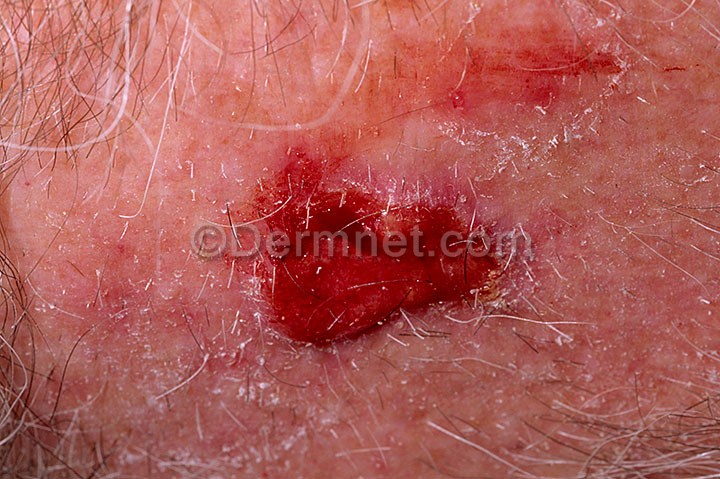
Disease: Actinic Keratosis Basal Cell Carcinoma and other Malignant Lesions